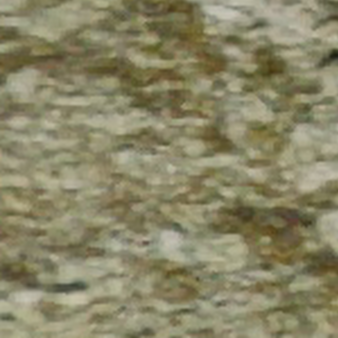
Label: other